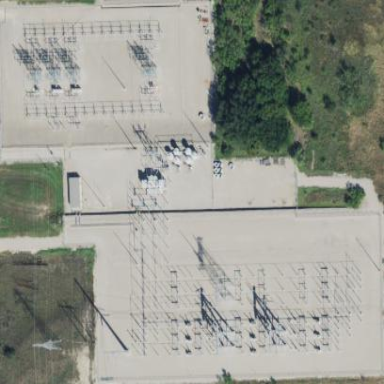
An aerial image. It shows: Outdoor power substation enclosed by fence. The substation operates at the transmission level.